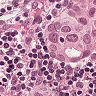
Metastatic tissue present: yes